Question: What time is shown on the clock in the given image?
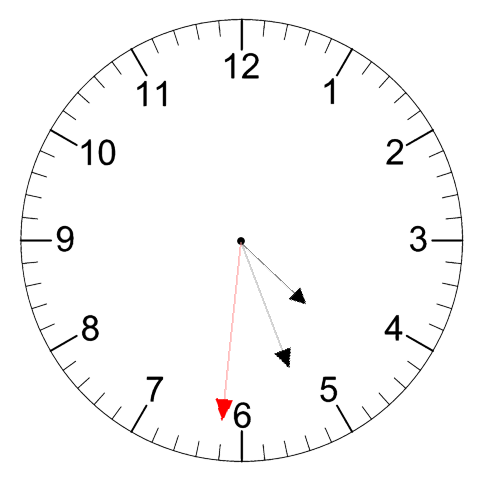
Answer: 04:26:31